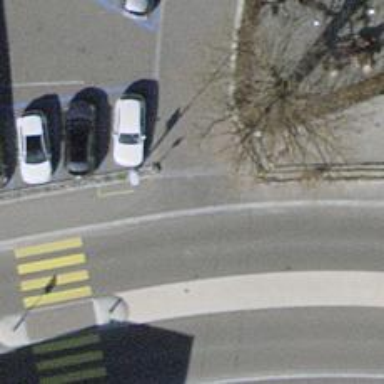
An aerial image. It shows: Asphalt sidewalk along the footway.